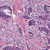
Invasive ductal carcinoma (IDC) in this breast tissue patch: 1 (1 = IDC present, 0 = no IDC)